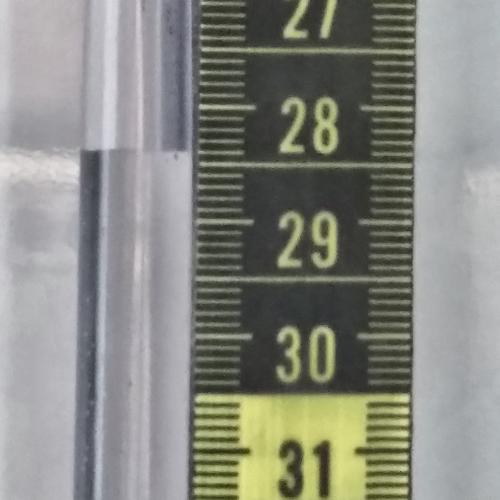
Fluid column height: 28.4 cm